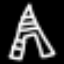
Label: The Eiffel Tower